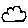
Label: cloud